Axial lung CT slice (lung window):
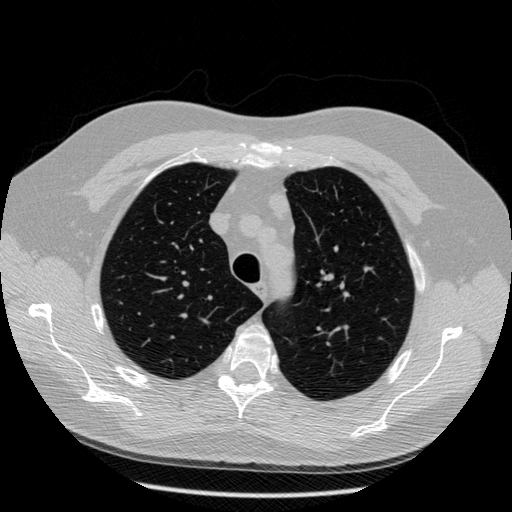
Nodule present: no